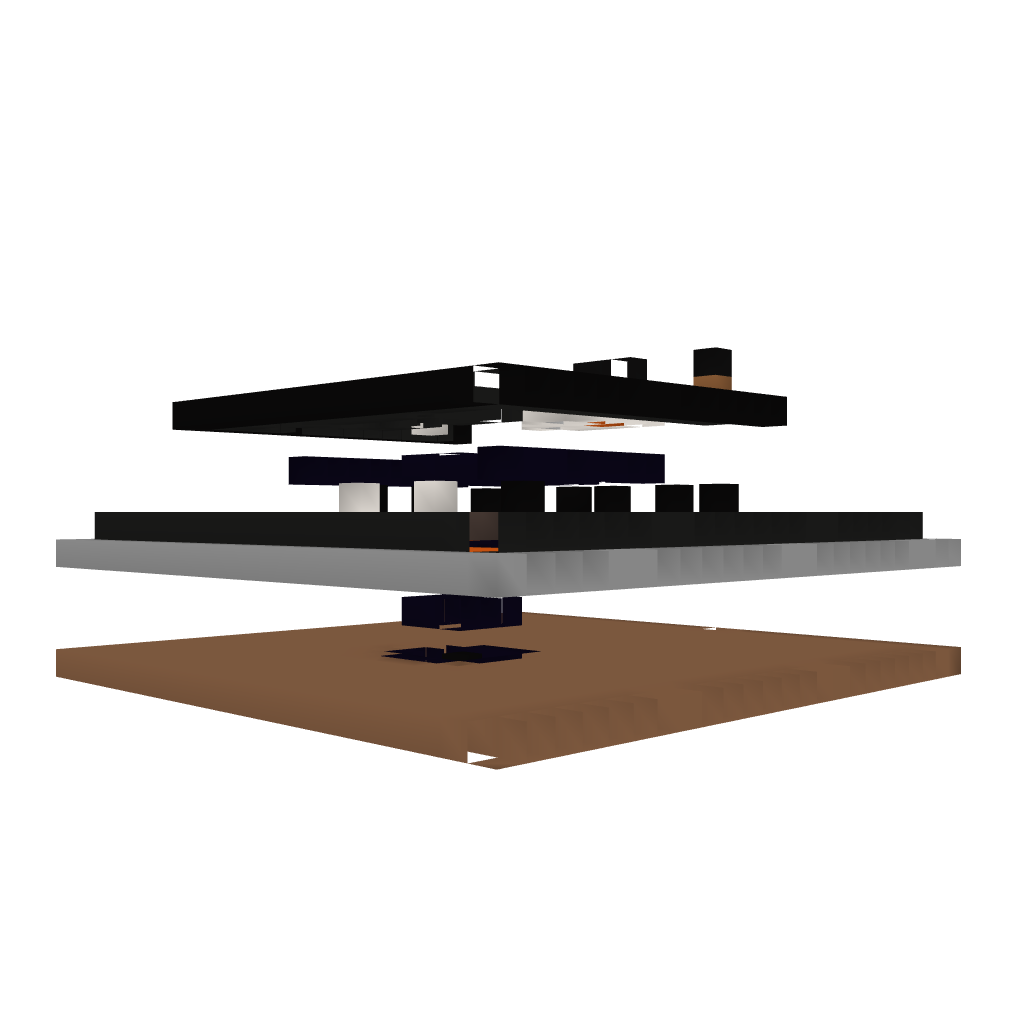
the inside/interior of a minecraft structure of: Modern Style Bank